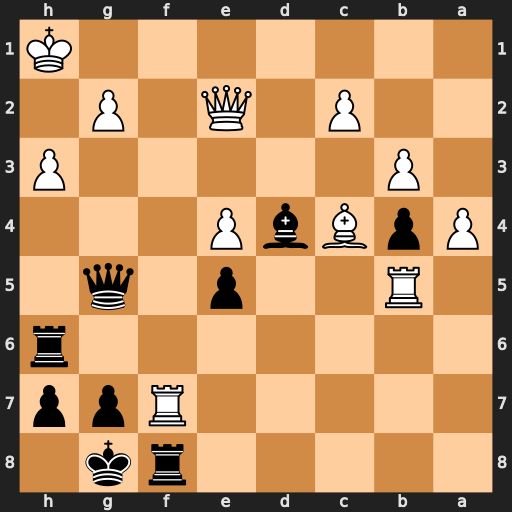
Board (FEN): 5rk1/5Rpp/7r/1R2p1q1/PpBbP3/1P5P/2P1Q1P1/7K
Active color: b
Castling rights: -
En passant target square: -
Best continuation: Rxh3+ gxh3 Qg1#